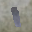
Label: 1